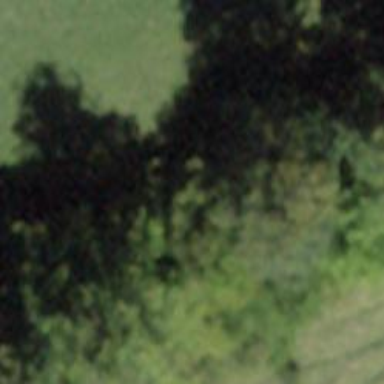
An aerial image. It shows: Row of trees in natural setting.